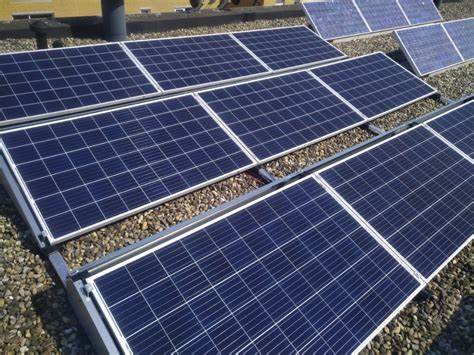
Label: Clean